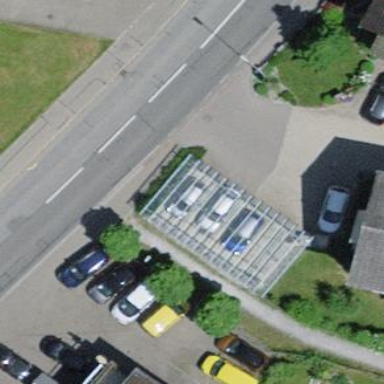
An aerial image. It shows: Carport building.